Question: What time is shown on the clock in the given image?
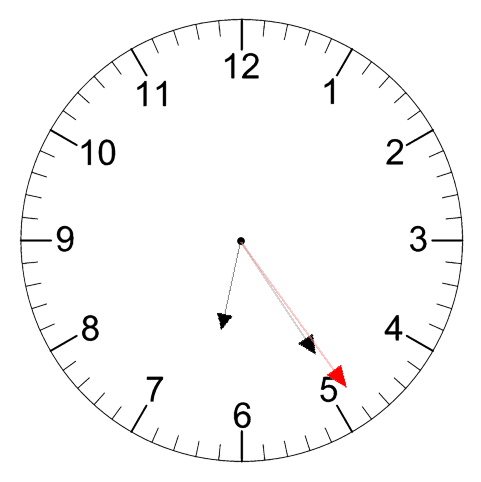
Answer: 06:24:24